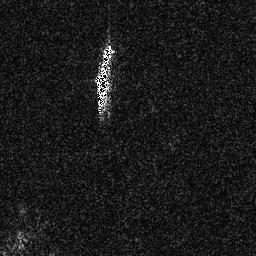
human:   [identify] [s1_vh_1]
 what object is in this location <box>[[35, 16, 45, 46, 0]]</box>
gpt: <ref>1 large ship at the center</ref>